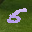
Label: 5